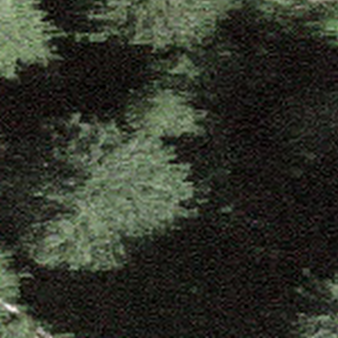
Label: other